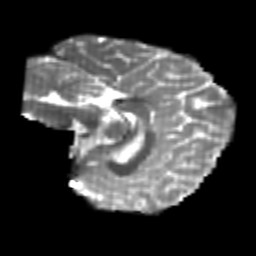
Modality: T2w
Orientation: sagittal
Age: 22
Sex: female
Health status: healthy
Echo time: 0.074 s